Question: I was working on a personal project, and I was thinking of using apexcharts, but this error shown in the image started to appear, it disappears if I set the width and height properties in the Chart component, it also disappears if I put the site in production, but at the moment I'm working on the responsiveness of the layout

'''
export function Chart() {
const Chart = dynamic(() => import("react-apexcharts"), { ssr: false });
const options: ApexOptions = {
chart: {
id: "chart",
background: "#030a4d8d",
fontFamily: "Roboto",
width: "auto",
height: "auto",
redrawOnWindowResize: true,
selection: {
enabled: false,
},
toolbar: {
show: false,
},
},
dataLabels: {
background: {
borderRadius: 10,
},
style: {
colors: ["#142085"],
},
},
colors: ["#7e838c", "#474d59", "#363b47"],
grid: {
show: false,
},
legend: {
fontFamily: "Roboto",
},
noData: {
text: "Nenhum dado encontrado",
style: {
fontFamily: "Roboto",
},
},
xaxis: {
categories: ["Sistemas", "Comandos", "Servidores"],
labels: {
style: {
colors: "#f5f7fa",
fontFamily: "Roboto",
},
},
},
yaxis: {
show: false,
},
series: [
{
data: [100, 200, 300],
},
],
tooltip: {
enabled: false,
},
};
return (
<div className="chart-container">
<Chart
options={options}
series={options.series}
type="bar"
width={300}
height={150}
/>
</div>
);
}
'''
I've already tried to define the width in the component and style it over it in the css, but the component's styling prevails, I'm a beginner in the area of frameworks, and I can't even read English, I just hope that this error disappears without me having to define the width and height properties in the chart component
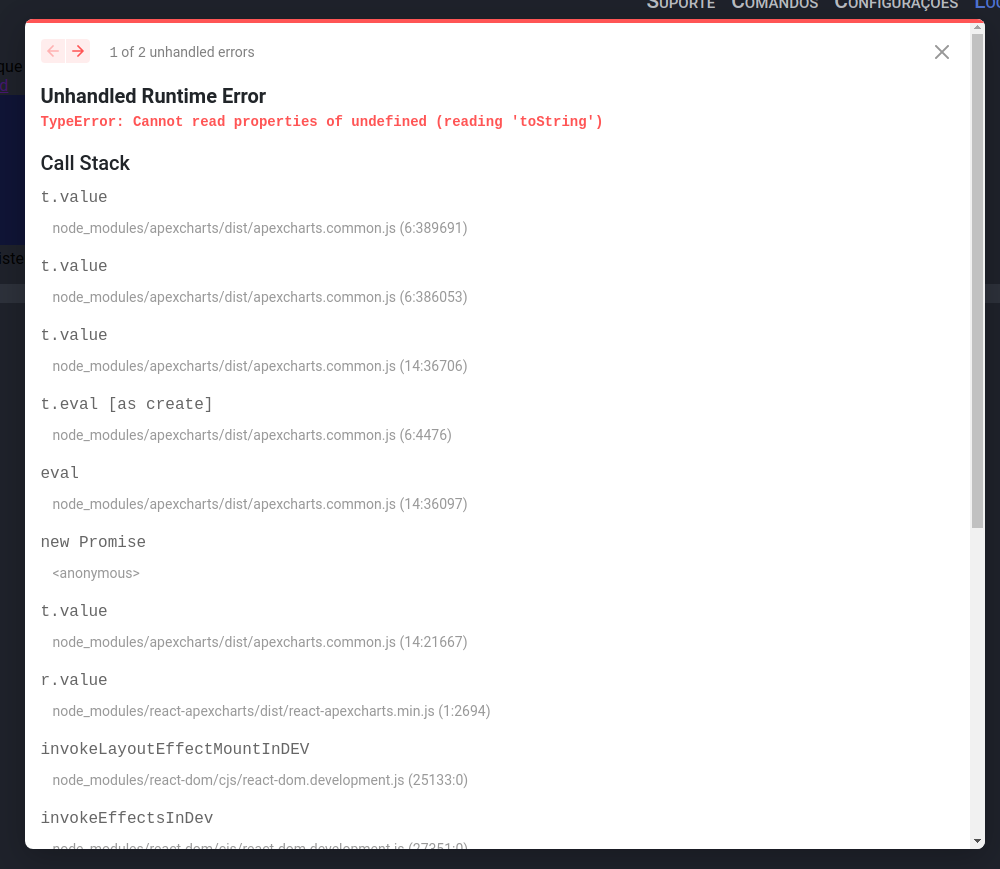
Answer: give width like this in your chart component.
'''
<Chart
options={options}
series={options.series}
type="bar"
width={"100%"}
height={150}
/>
'''